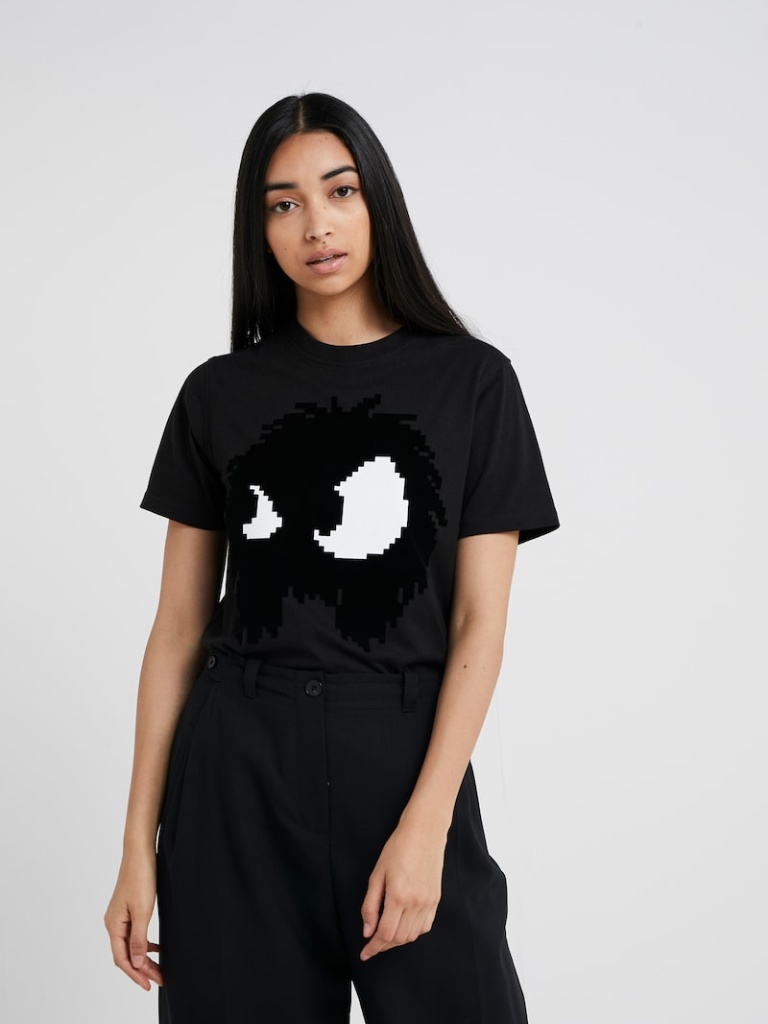
cotton relaxed short sleeve hip length Fully Tucked in crew t-shirt